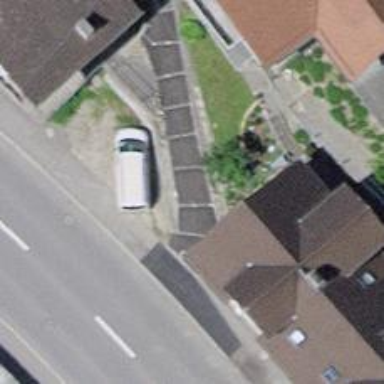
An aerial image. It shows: Set of steps on the road.